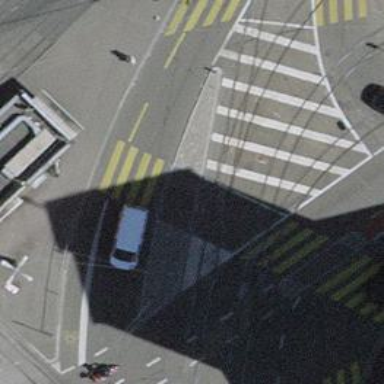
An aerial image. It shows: Uncontrolled zebra crossing with zebra markings.